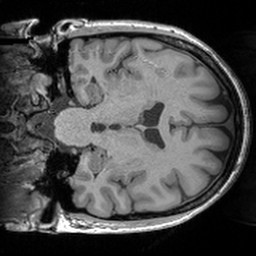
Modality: T1w
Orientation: coronal
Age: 30
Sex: female